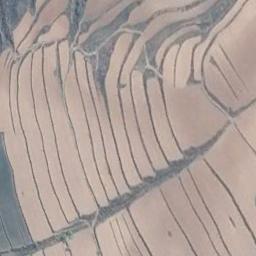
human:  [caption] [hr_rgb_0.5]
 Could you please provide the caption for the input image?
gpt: There are no crops on the terraces in the picture .

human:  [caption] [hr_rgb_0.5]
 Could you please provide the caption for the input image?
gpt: A large layer of brown terraces with several winding narrow paths .

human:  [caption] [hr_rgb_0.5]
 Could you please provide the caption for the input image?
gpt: The bare terrace is next to some trees .

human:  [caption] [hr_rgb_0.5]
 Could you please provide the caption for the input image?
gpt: The terraces are not evenly spaced .

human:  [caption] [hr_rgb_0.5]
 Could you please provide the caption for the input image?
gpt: There are many yellow terraces and some green bushes .